Field crop: tomato
Growth stage: 1
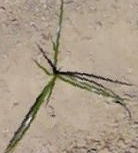
Species: cyperus